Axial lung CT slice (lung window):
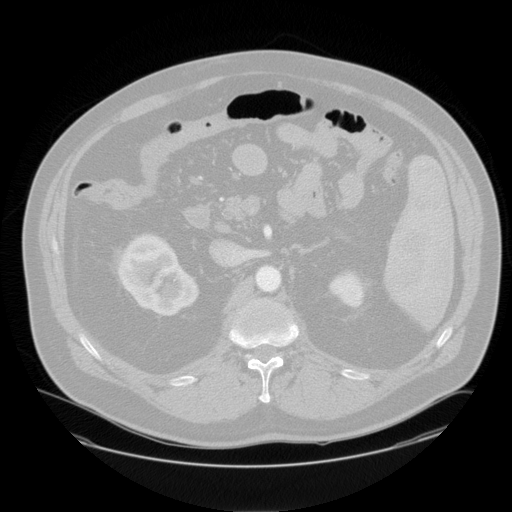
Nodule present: no